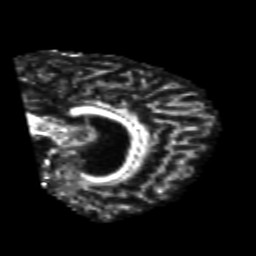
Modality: FA
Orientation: sagittal
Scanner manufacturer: siemens
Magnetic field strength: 3 T
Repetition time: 6.8 s
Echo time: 0.093 s